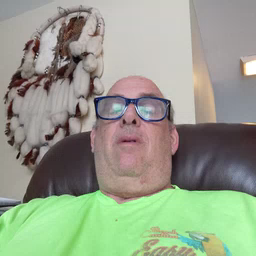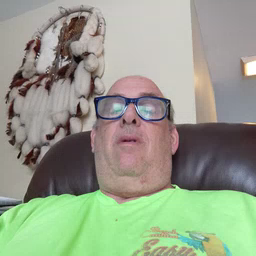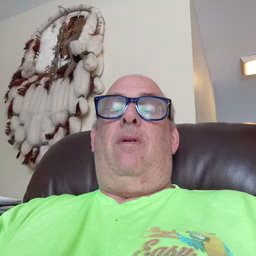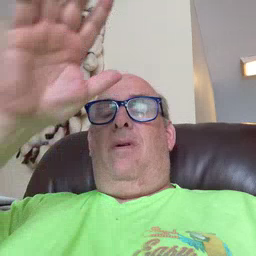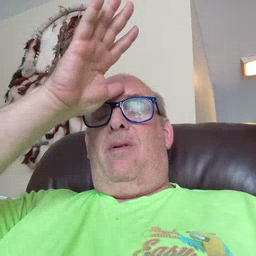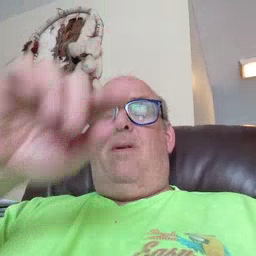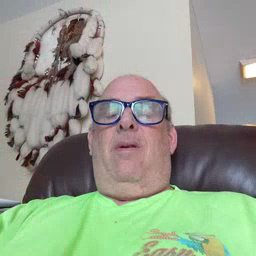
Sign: dad